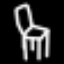
Label: chair